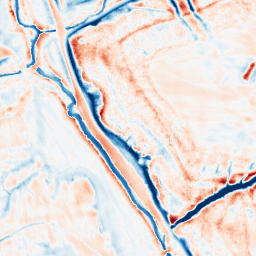
Category: edge_preserving
Decomposition family: bilateral
Decomposition parameters: d: 21
sigma_color: 50
sigma_space: 25
Upsampling method: cubic_catmull_rom
Upsampling parameters: scale: 4
Upsampling scale: 4